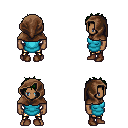
a pixel art fantasy rpg character, male body template, human, dark skin, teal tunic, gold greaves, green bedhead hairstyle, cloth hood, brown shoes, four views (front, back, left, right), 2x2 character sprite sheet, small pixel art, hard edges, no anti-aliasing